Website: apple
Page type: account-selection
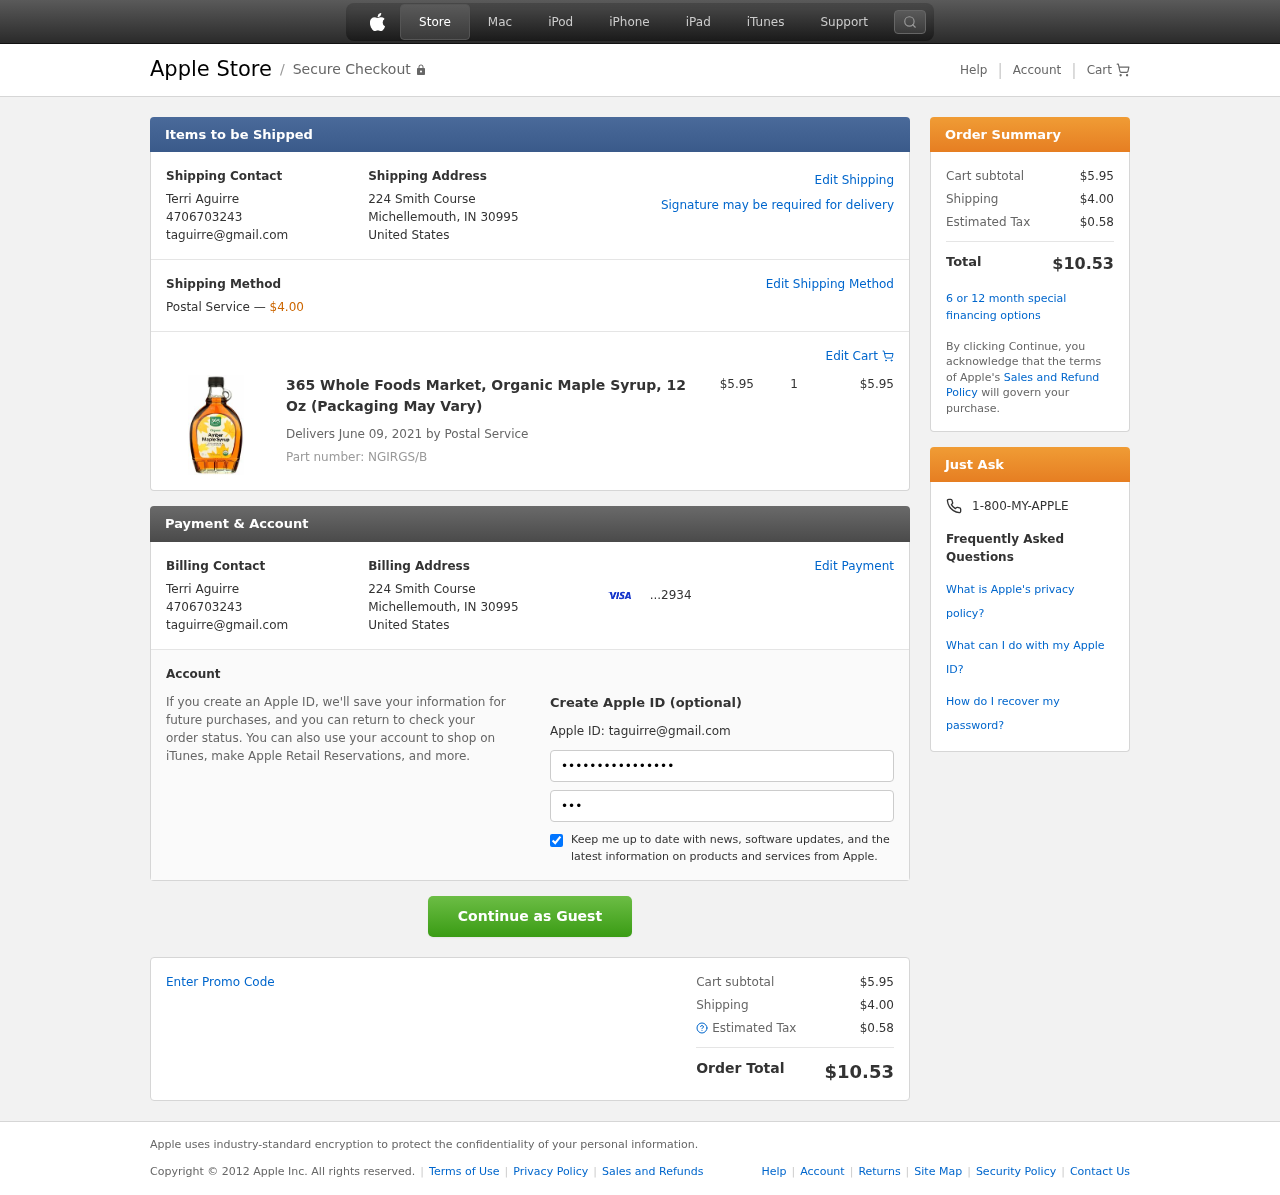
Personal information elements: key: PII_CARD_LAST4
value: ...2934
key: PII_CITY_STATE_ZIP
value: Michellemouth, IN 30995
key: PII_COUNTRY
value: United States
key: PII_EMAIL
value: taguirre@gmail.com
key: PII_FULLNAME
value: Terri Aguirre
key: PII_PHONE
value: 4706703243
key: PII_STREET
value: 224 Smith Course
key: PII_FIRSTNAME
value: Terri
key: PII_LASTNAME
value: Aguirre
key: PII_FULLNAME2
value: Terri Aguirre
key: PII_FULLNAME3
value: Terri Aguirre
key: PII_FIRSTNAME2
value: Terri
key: PII_FIRSTNAME3
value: Terri
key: PII_LASTNAME2
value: Aguirre
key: PII_LASTNAME3
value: Aguirre
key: PII_FIRSTNAME_DERIVED
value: Terri
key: PII_LASTNAME_DERIVED
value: Aguirre
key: PII_FULLNAME_DERIVED
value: Terri Aguirre
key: PII_NAME_FULL_DERIVED
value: Terri Aguirre
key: PII_PHONE_LINE
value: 3243
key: PII_PHONE_SUFFIX
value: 3243
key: PII_PHONE2
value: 4706703243
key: PII_PHONE3
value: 4706703243
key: PII_PHONE_NUMERIC
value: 4706703243
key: PII_PHONE_LINE_NUMERIC
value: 3243
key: PII_PHONE_SUFFIX_NUMERIC
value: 3243
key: PII_PHONE2_NUMERIC
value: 4706703243
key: PII_PHONE3_NUMERIC
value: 4706703243
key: PII_PHONE_DIGITS
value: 4706703243
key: PII_PHONE_LAST4
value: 3243
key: PII_EMAIL2
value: taguirre@gmail.com
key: PII_EMAIL3
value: taguirre@gmail.com
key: PII_CITY
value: Michellemouth
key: PII_STATE_ABBR
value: IN
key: PII_POSTCODE
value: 30995
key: PII_POSTCODE_FULL
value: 30995
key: PII_CITY_STATE
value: Michellemouth, IN
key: PII_POSTCODE_NUMERIC
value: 30995
Product elements: key: PRODUCT1_NAME
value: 365 Whole Foods Market, Organic Maple Syrup, 12 Oz (Packaging May Vary)
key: PRODUCT1_PRICE
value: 5.95
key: PRODUCT1_QUANTITY
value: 1
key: PRODUCT_PART_NUMBER
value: Part number: NGIRGS/B
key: PRODUCT_TOTAL
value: $5.95
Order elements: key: ORDER_SHIPPING_COST
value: $4.00
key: ORDER_DELIVERY_DATE
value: Delivers June 09, 2021 by Postal Service
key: ORDER_SUBTOTAL
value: $5.95
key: ORDER_TAX
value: $0.58
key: ORDER_TOTAL
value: $10.53